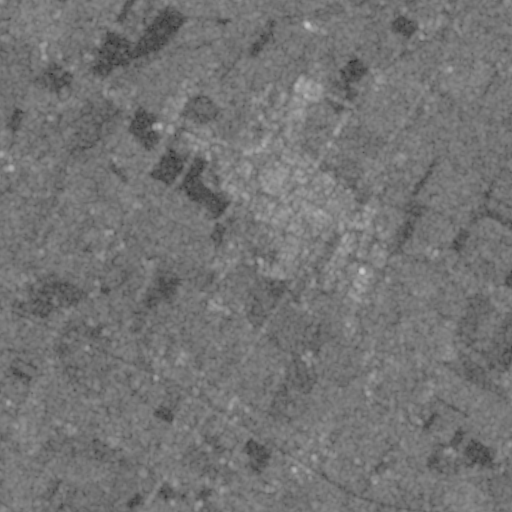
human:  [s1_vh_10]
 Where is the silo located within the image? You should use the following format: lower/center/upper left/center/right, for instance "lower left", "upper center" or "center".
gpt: The silo is located in the upper center of the image.
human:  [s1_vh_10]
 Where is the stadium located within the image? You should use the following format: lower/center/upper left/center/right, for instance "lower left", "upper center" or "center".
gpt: The stadium is located in the center of the image.
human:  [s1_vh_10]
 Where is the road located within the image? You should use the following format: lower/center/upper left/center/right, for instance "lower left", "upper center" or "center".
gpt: There is no road in the image.

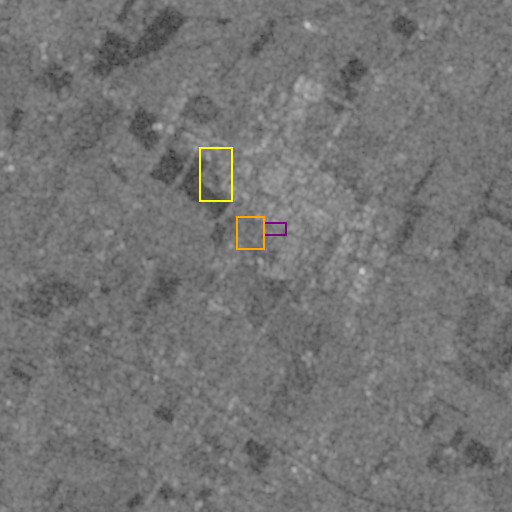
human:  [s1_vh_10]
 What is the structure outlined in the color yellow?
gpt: The structure outlined in yellow is a park.
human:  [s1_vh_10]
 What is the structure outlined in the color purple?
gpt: The structure outlined in purple is a parking lot.
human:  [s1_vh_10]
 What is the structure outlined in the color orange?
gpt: The structure outlined in orange is a stadium.
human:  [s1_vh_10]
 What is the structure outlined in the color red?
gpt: There is no red outline.